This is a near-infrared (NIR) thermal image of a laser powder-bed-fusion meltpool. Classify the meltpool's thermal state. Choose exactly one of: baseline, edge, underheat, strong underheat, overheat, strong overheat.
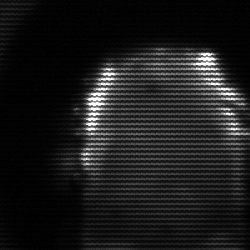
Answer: baseline